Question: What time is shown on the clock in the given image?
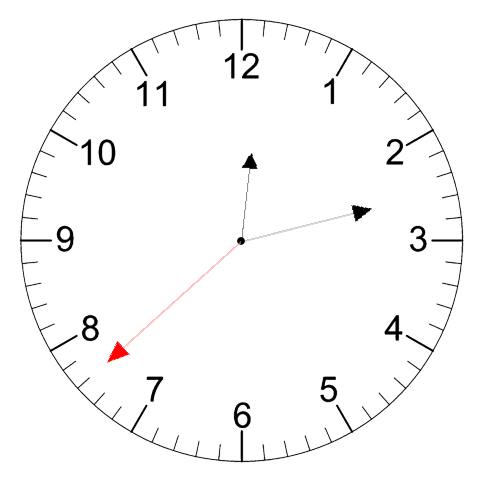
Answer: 12:12:38